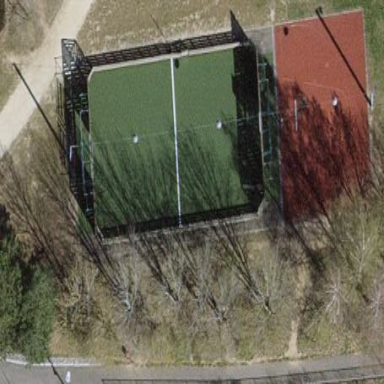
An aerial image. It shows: Soccer pitch for leisureland activities.